Question: So I am creating a snapping toolkit for unity, and I want to constrain snapping increments for rotations by specific values.
You can snap the rotations by increments of 2.5, 5, 10, 15, 30, 45 and 90 (so that when the user rotates an object, it will only rotate by that increment value).
I have a toolbar with a slider, the slider has 7 steps (0-6), each step representing a rotation. So I need to convert rotations to steps.

The code and functionality is done, but the functions for converting rotation to steps and vice versa is quite long and ugly. Is it possible to simplify/shorten it?
Steps and rotations:
| Step | Rotation |
| ---- | -------- |
| 0 | 2.5 |
| 1 | 5 |
| 2 | 10 |
| 3 | 15 |
| 4 | 30 |
| 5 | 45 |
| 6 | 90 |
Code:
'''
private float ConvertFromStepToRotation(int step)
{
switch (step)
{
case 0:
return 2.5f;
case 1:
return 5;
case 2:
return 10;
case 3:
return 15;
case 4:
return 30;
case 5:
return 45;
case 6:
return 90;
}
return 15;
}
private int ConvertFromRotationToStep(float rotation)
{
if (rotation >= 90)
{
return 6;
}
if (rotation >= 45)
{
return 5;
}
if (rotation >= 30)
{
return 4;
}
if (rotation >= 15)
{
return 3;
}
if (rotation >= 10)
{
return 2;
}
if (rotation >= 5)
{
return 1;
}
if (rotation >= 2.5f)
{
return 0;
}
return 2;
}
'''
Not a big deal, it just nags me that there should be a better way
edit: trying to get the table to work
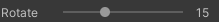
Answer: Looks like we could make this prettier with an array.
'ConvertFromStepToRotation' is an obvious candidate: we're just turning an index into a corresponding value, so we can use that to index into an array of values.
'ConvertFromRotationToStep' is slightly more tricky, but we can just loop through the array backwards, and return the first index for which 'rotation >= steps[i]'.
'''
private static readonly float[] steps = new[] { 2.5f, 5f, 10f, 15f, 30f, 45f, 90f };
private float ConvertFromStepToRotation(int step)
{
if (step < steps.Length)
{
return steps[step];
}
return 15f;
}
private int ConvertFromRotationToStep(float rotation)
{
for (int i = steps.Length - 1; i >= 0; i++)
{
if (rotation >= steps[i])
{
return i;
}
}
return 2;
}
'''